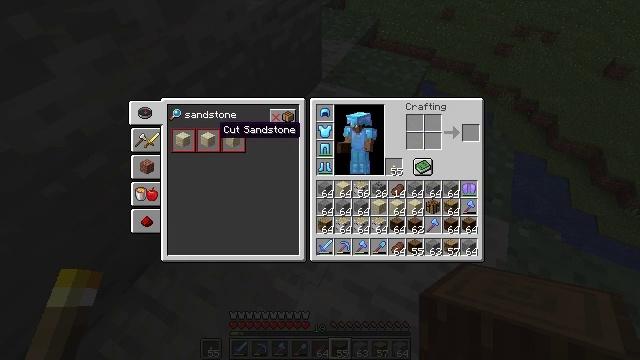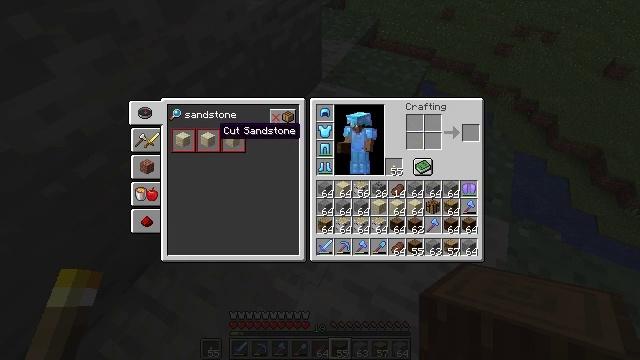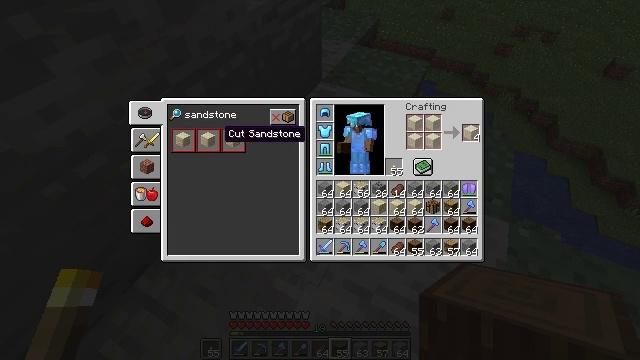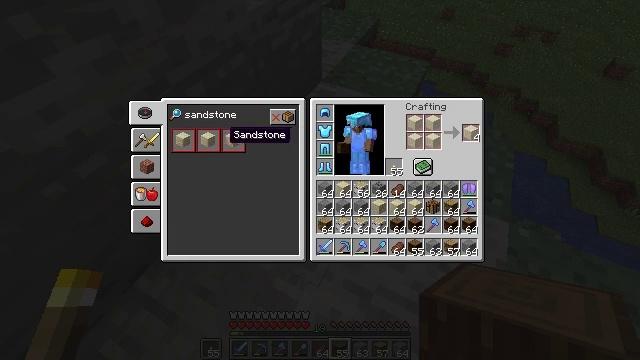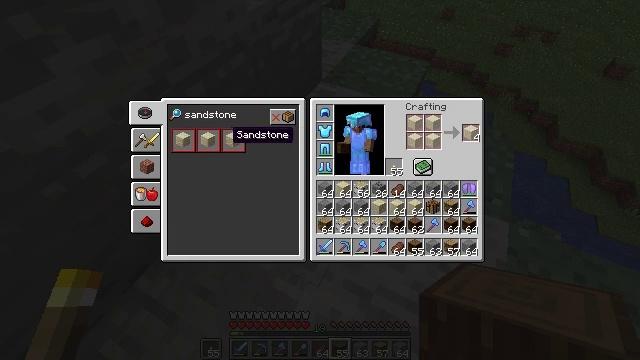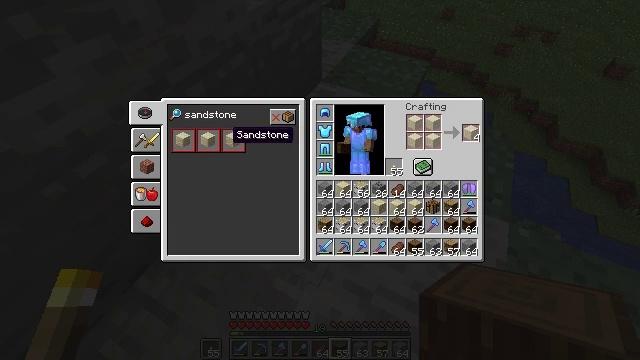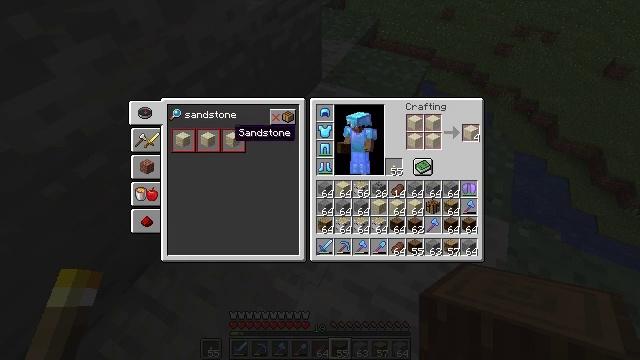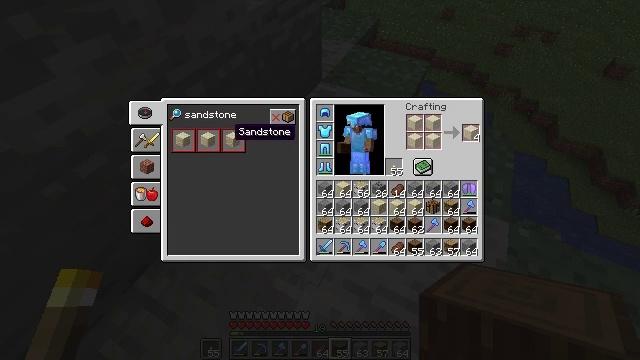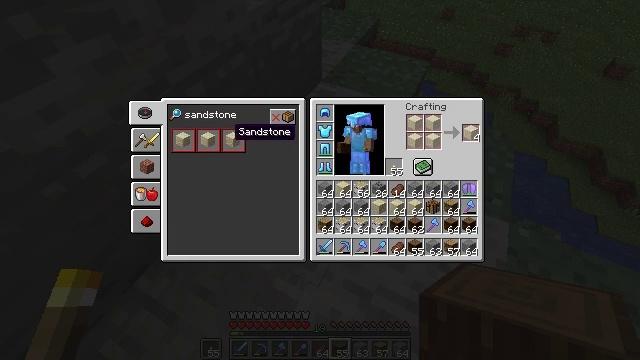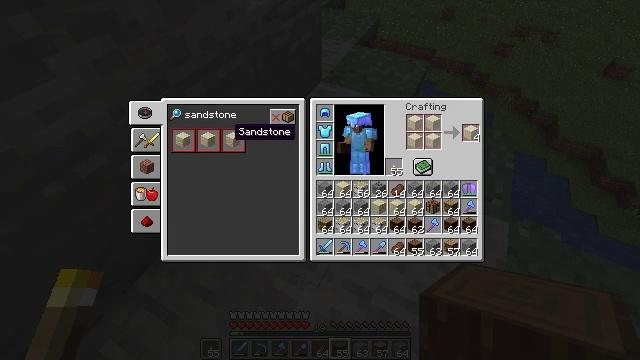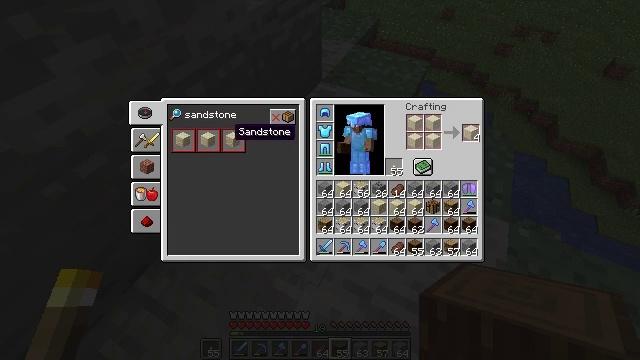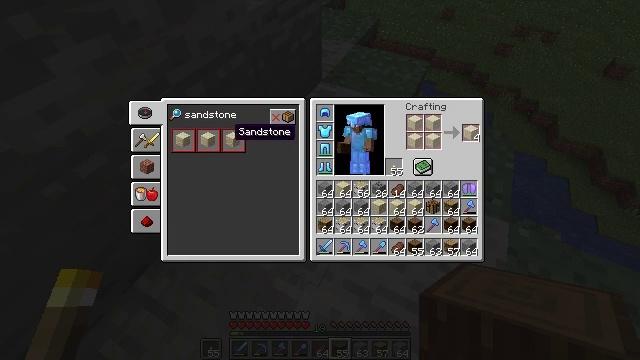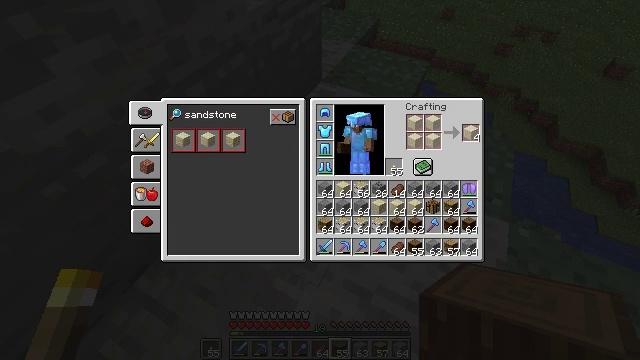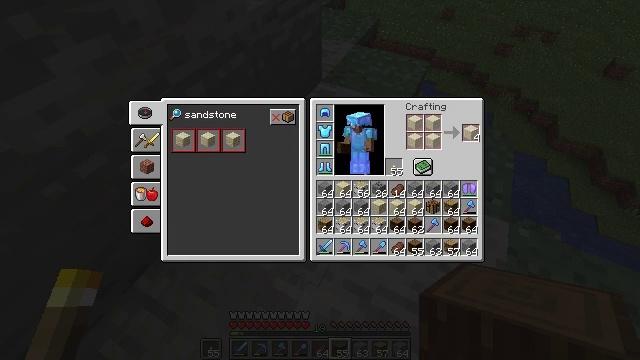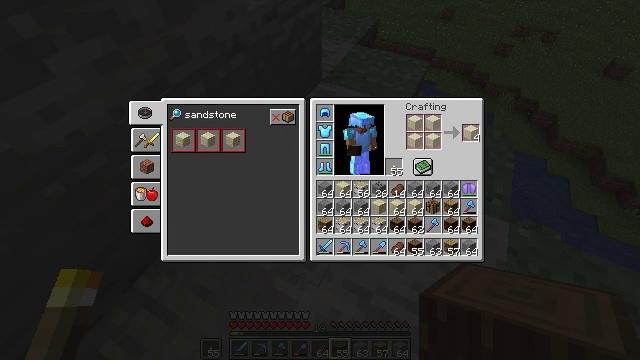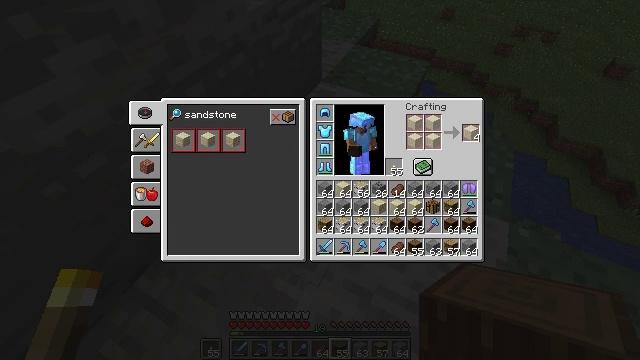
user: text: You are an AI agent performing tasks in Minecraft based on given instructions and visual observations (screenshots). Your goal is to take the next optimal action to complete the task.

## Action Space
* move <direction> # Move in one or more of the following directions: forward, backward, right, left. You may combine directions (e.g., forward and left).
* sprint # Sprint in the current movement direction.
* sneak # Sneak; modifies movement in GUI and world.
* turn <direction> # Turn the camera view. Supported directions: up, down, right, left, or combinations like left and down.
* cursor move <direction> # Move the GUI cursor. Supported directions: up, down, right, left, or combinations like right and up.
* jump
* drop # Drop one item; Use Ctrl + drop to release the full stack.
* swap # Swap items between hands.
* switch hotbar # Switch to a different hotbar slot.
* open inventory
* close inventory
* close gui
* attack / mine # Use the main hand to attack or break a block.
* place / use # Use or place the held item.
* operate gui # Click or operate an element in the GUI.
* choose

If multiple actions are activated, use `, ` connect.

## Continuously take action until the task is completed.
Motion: motion action
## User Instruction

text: Remove a stone from the inventory.
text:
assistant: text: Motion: no_op
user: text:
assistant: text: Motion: no_op
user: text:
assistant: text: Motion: no_op
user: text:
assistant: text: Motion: no_op
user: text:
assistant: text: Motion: no_op
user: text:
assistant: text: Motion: no_op
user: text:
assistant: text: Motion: no_op
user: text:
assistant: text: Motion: no_op
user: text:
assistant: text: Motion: no_op
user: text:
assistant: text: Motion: no_op
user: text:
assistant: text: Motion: no_op
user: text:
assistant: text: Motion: cursor move right
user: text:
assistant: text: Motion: cursor move right
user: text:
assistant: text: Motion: cursor move right
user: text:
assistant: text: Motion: no_op
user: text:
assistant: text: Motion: no_op
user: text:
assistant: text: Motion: cursor move left
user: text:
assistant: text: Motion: no_op
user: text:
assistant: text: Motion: no_op
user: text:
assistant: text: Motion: no_op
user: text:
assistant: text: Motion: no_op
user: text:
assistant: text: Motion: no_op
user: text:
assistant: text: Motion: no_op
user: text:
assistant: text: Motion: no_op
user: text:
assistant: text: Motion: no_op
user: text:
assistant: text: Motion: cursor move left and down
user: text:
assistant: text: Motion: cursor move left
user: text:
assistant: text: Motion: cursor move left
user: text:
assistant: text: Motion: cursor move left
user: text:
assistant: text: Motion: cursor move left